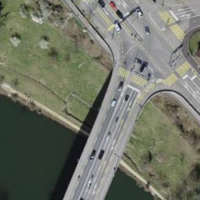
EUNIS habitat code: 25
Species observed at this site:
Anthocharis cardamines
Pholidoptera griseoaptera
Tettigonia viridissima
Podarcis muralis
Gryllus campestris